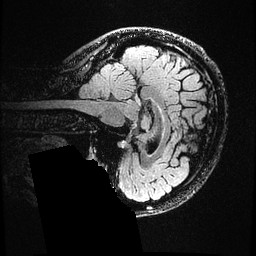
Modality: FLAIR
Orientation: sagittal
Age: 47
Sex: female
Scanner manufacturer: ge
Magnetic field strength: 3 T
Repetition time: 4.802 s
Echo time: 0.1158 s